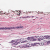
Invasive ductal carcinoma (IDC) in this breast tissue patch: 0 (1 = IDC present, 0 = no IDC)